Interaction volume radius: 5 \u00c5
Interaction volume height: 20 \u00c5
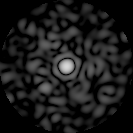
Disorder parameter: 0.8526